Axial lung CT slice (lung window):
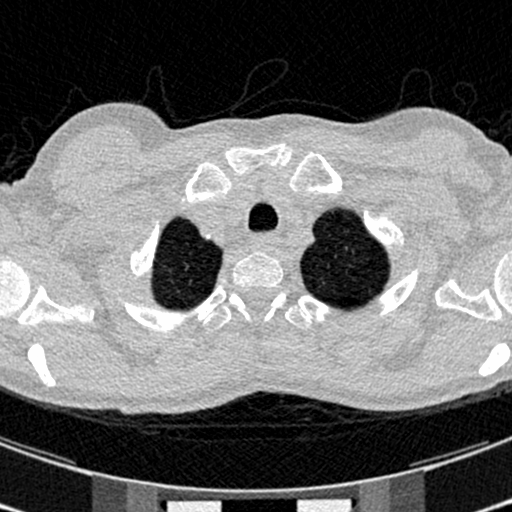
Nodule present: no